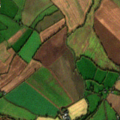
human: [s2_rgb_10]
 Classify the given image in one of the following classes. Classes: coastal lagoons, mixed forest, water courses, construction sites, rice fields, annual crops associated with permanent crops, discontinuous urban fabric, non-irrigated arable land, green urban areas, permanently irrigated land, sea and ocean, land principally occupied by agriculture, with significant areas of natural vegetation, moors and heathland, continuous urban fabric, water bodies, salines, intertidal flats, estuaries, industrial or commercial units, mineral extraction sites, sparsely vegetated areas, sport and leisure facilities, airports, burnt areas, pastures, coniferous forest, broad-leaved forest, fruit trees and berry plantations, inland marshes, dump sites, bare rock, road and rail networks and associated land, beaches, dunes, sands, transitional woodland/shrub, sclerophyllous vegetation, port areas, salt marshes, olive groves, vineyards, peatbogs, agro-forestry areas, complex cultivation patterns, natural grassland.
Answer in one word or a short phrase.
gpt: non-irrigated arable land, pastures, mixed forest